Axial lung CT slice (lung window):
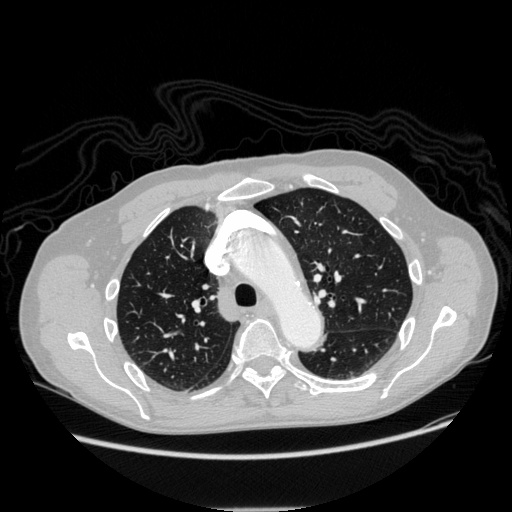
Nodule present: no